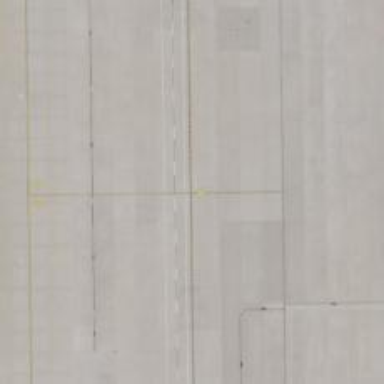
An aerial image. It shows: Image of taxiway at airport.